Question: I've added two new columns on one of my database's table. They are called Exam and assignment results.

At the moment the two columns are both empty. I want them filled with random examination results but no greater than 100. How to I generate random number for both columns from 0 to 100?
Thanks.
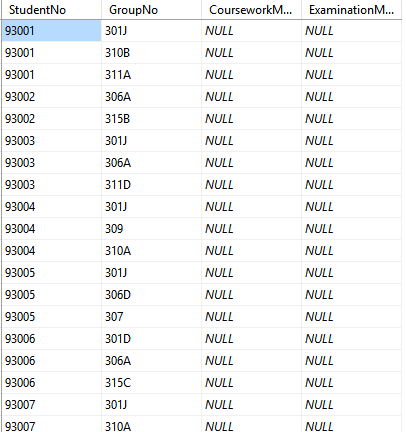
Answer: You can do this using 'rand(),'checksum()', and'newid()':
'''
update t
set exam = rand(checksum(newid())) * 101,
assignment = rand(checksum(newid())) * 101;
'''
In SQL Server, 'rand()' is (essentially) called once for a query. To get around this, you can give it a new seed. You could also use other columns in each row as the seed value, if you wanted reproducible results.